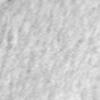
Label: no_change